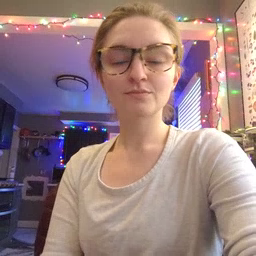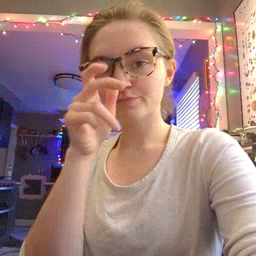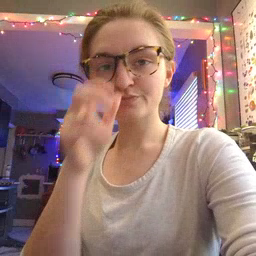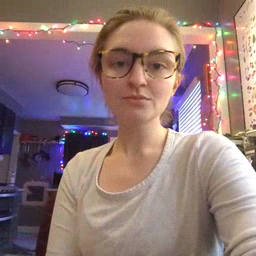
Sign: bug